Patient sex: M
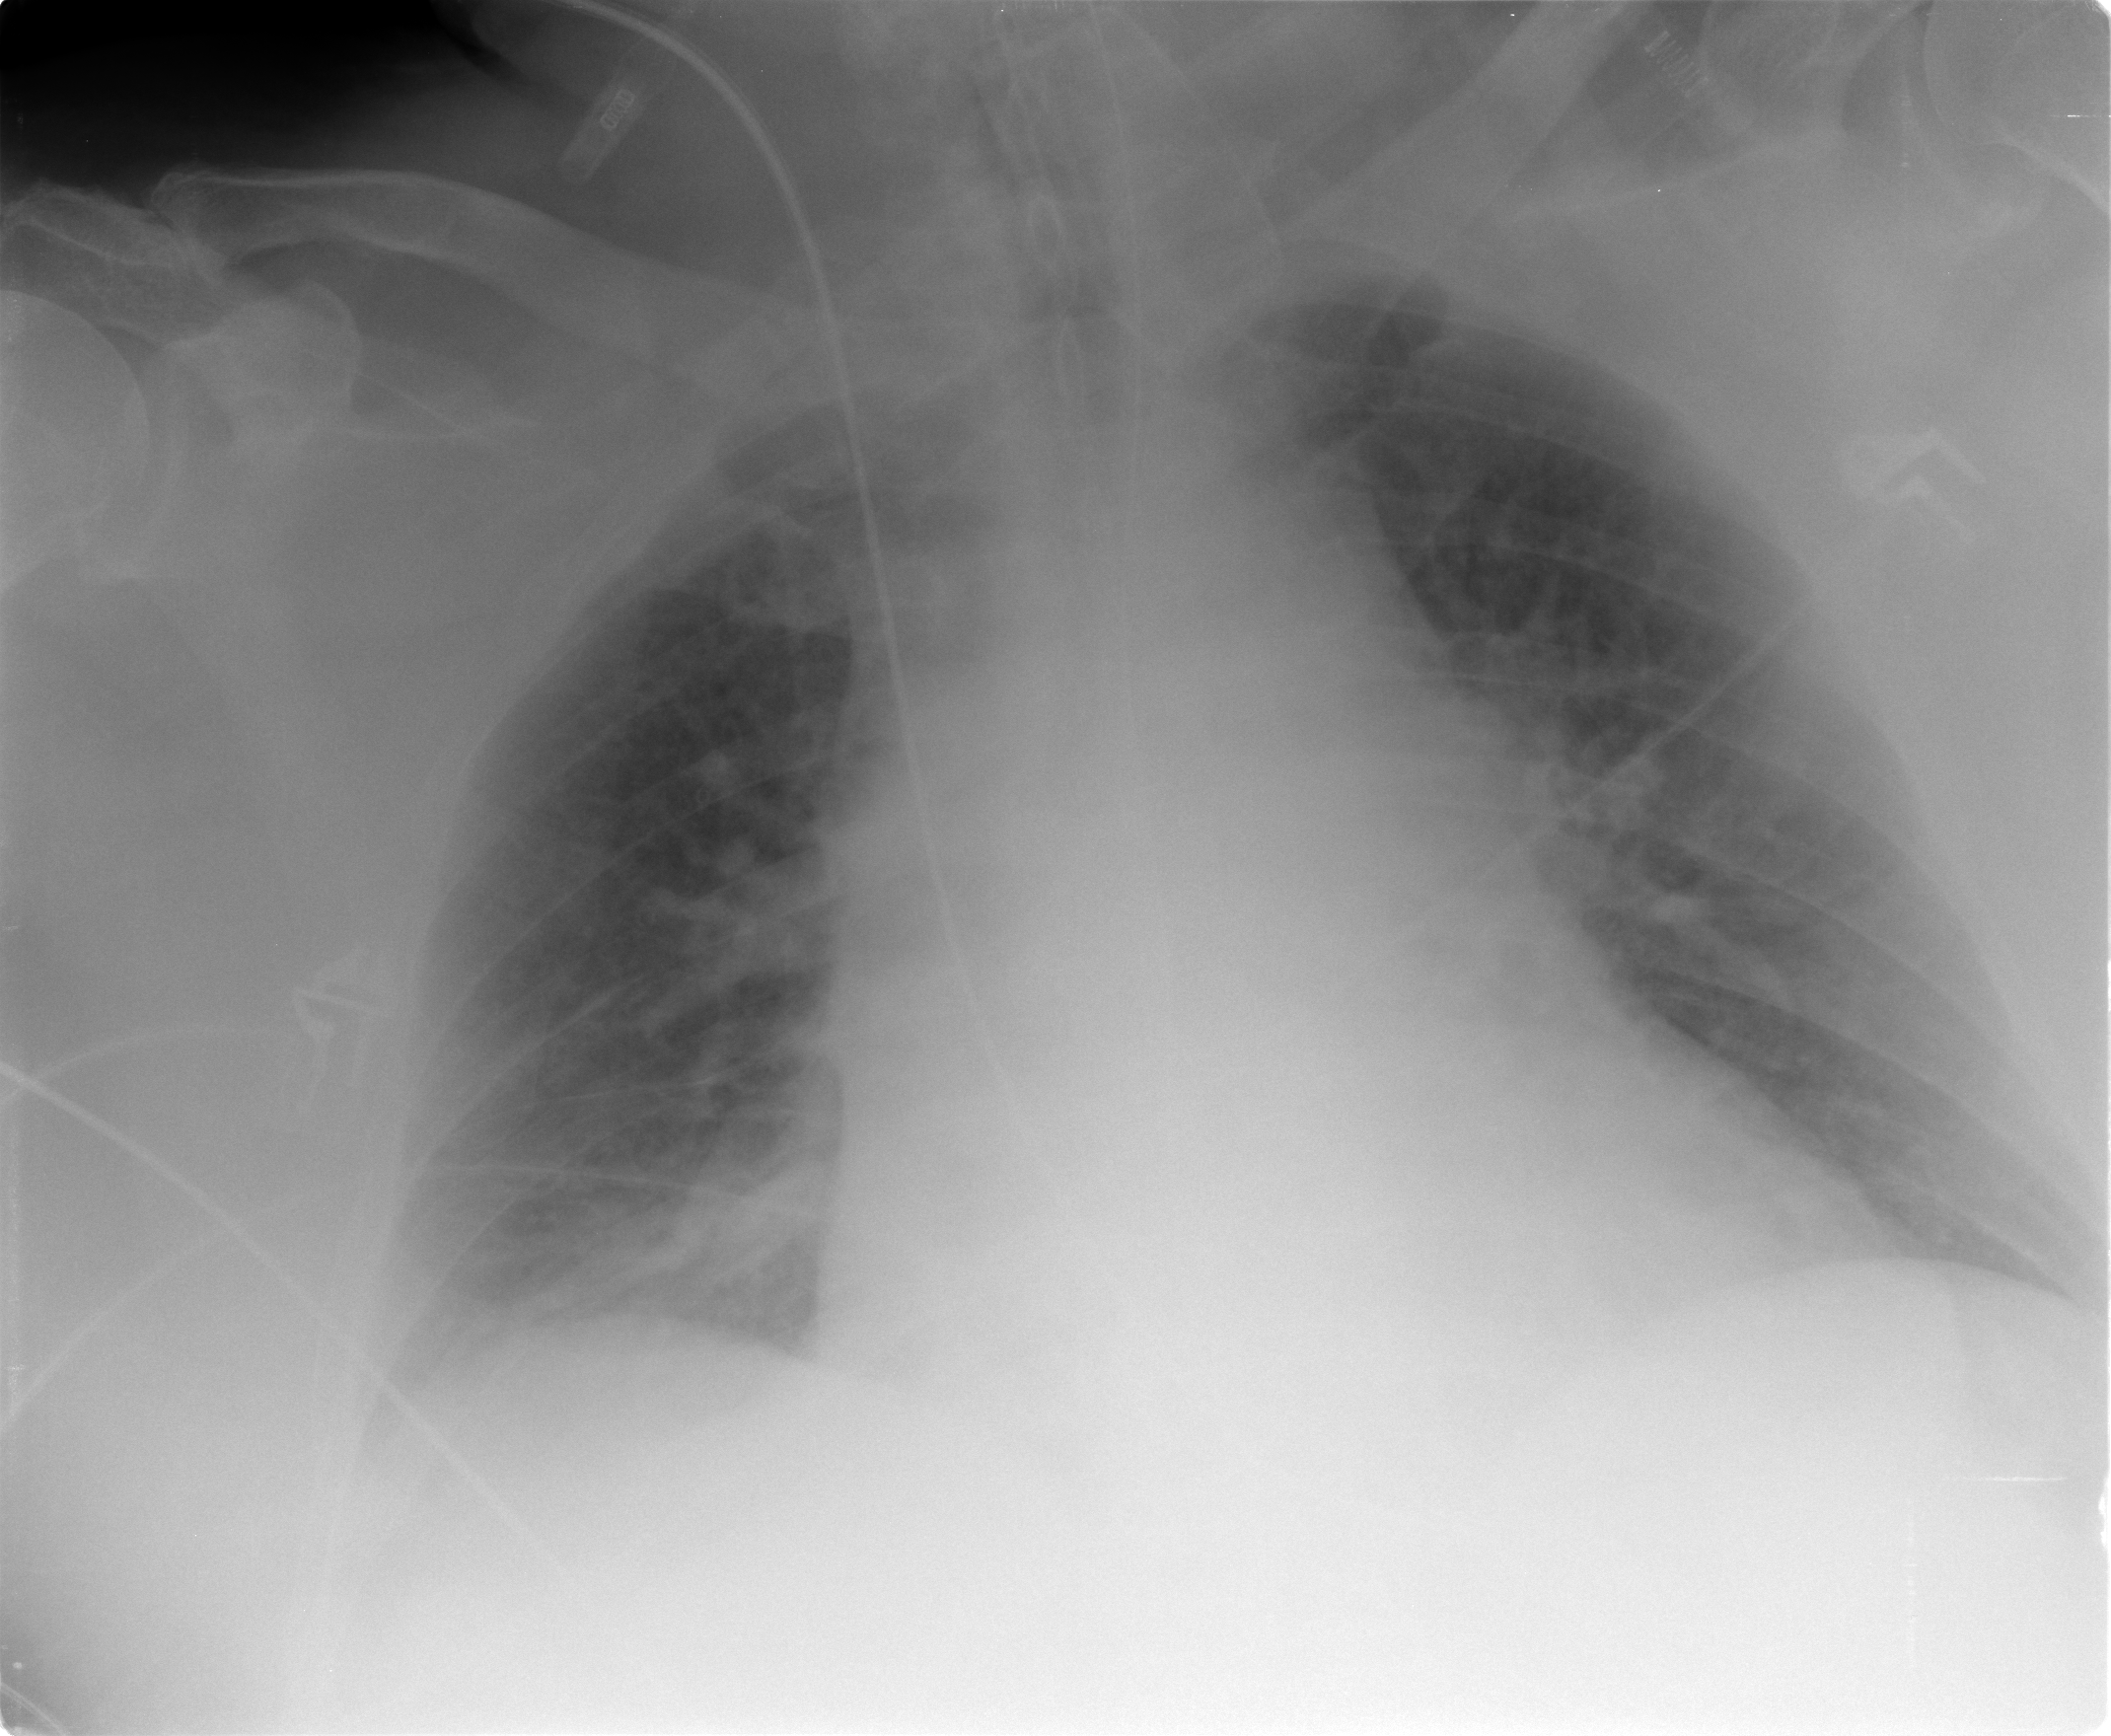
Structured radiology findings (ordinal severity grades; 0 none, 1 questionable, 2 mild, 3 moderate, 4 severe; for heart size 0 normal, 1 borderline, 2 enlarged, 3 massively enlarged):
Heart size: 2
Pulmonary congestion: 2
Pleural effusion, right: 1
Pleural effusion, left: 0
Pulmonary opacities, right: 0
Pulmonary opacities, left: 0
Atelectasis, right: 2
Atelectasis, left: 0